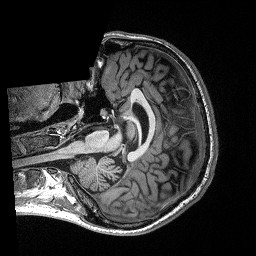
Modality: T1w
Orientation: axial
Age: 29
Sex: male
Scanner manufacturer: siemens
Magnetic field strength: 3 T
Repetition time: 2.4 s
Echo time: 0.03 s